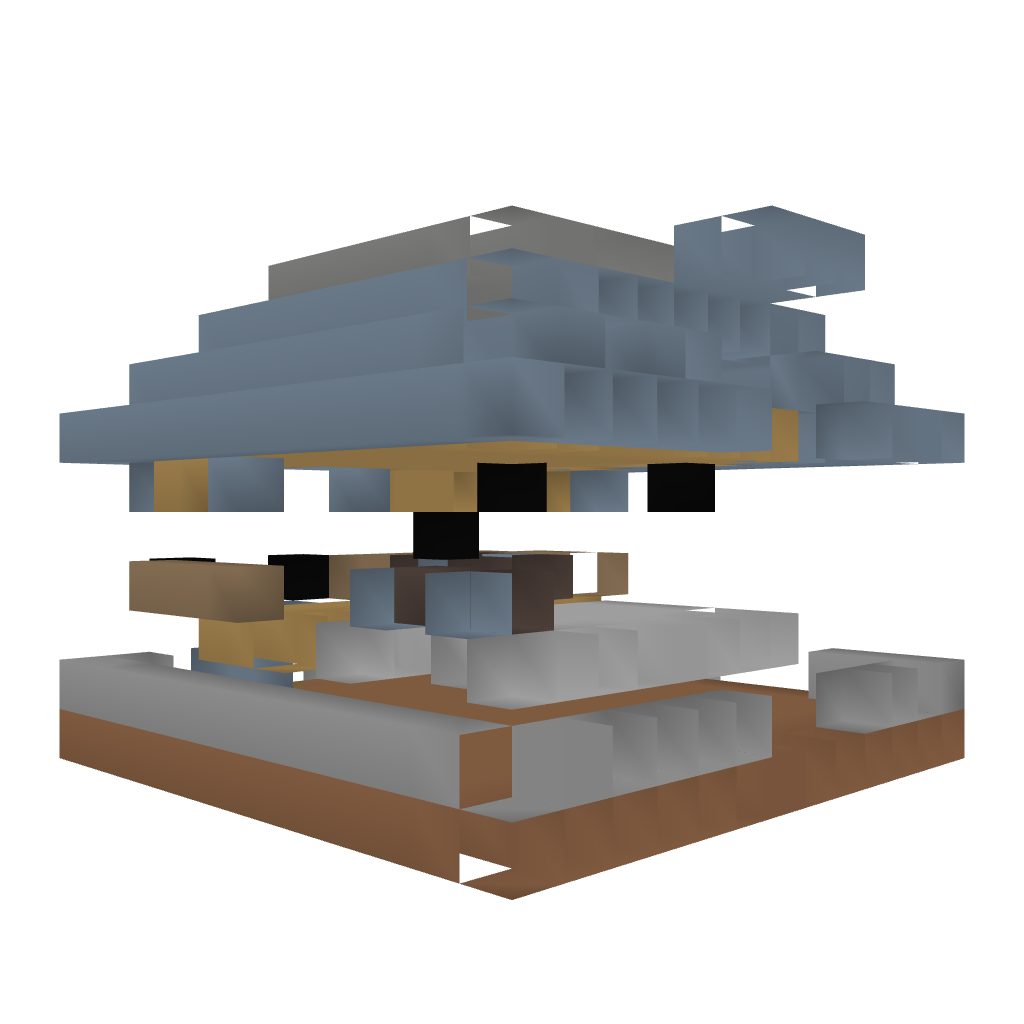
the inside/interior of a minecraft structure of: Starter House